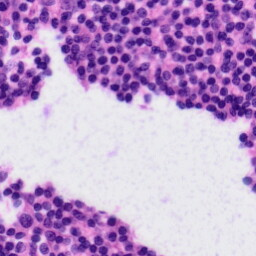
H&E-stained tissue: Tonsil